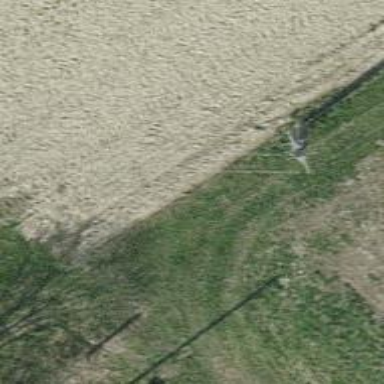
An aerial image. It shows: Path covered with grass.